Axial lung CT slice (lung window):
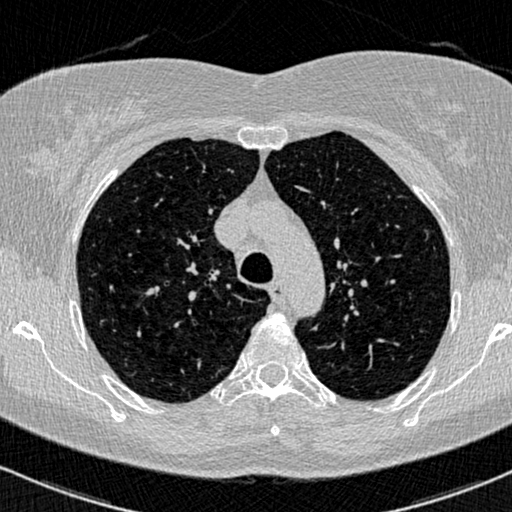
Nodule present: no